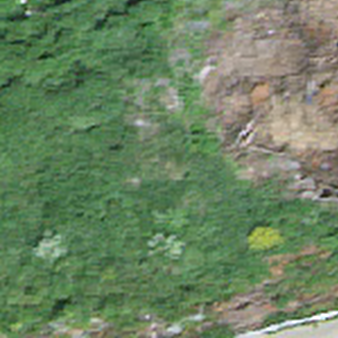
Label: other